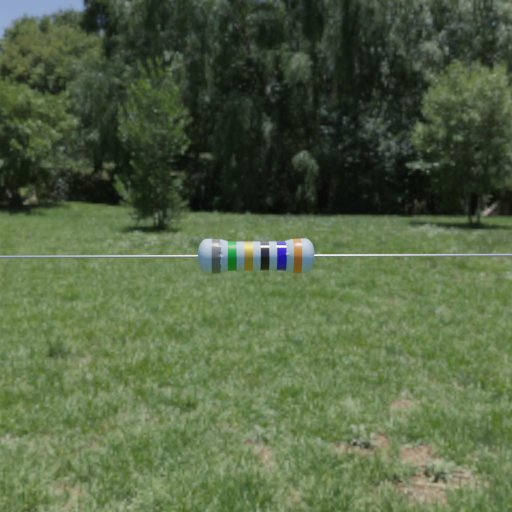
Resistor colour bands (in order): gray, green, gold, black, blue, orange